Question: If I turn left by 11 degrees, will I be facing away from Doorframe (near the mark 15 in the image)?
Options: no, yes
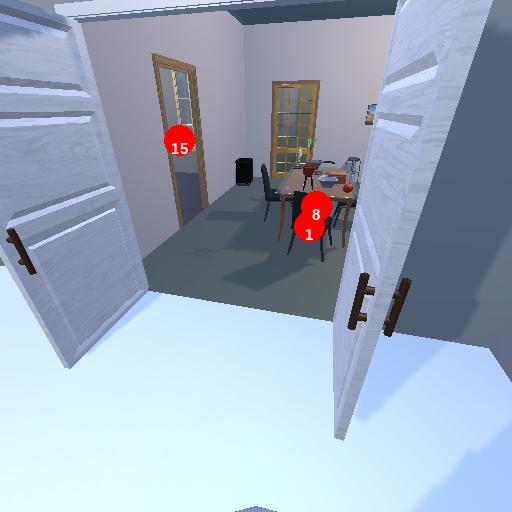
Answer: no